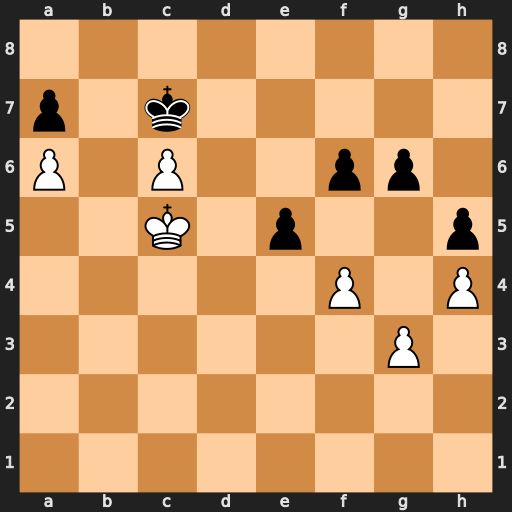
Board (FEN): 8/p1k5/P1P2pp1/2K1p2p/5P1P/6P1/8/8
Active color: w
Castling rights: -
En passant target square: -
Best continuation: Kd5 e4 Kxe4 Kxc6 f5